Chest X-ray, PA view. Patient: 18 years old, sex M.
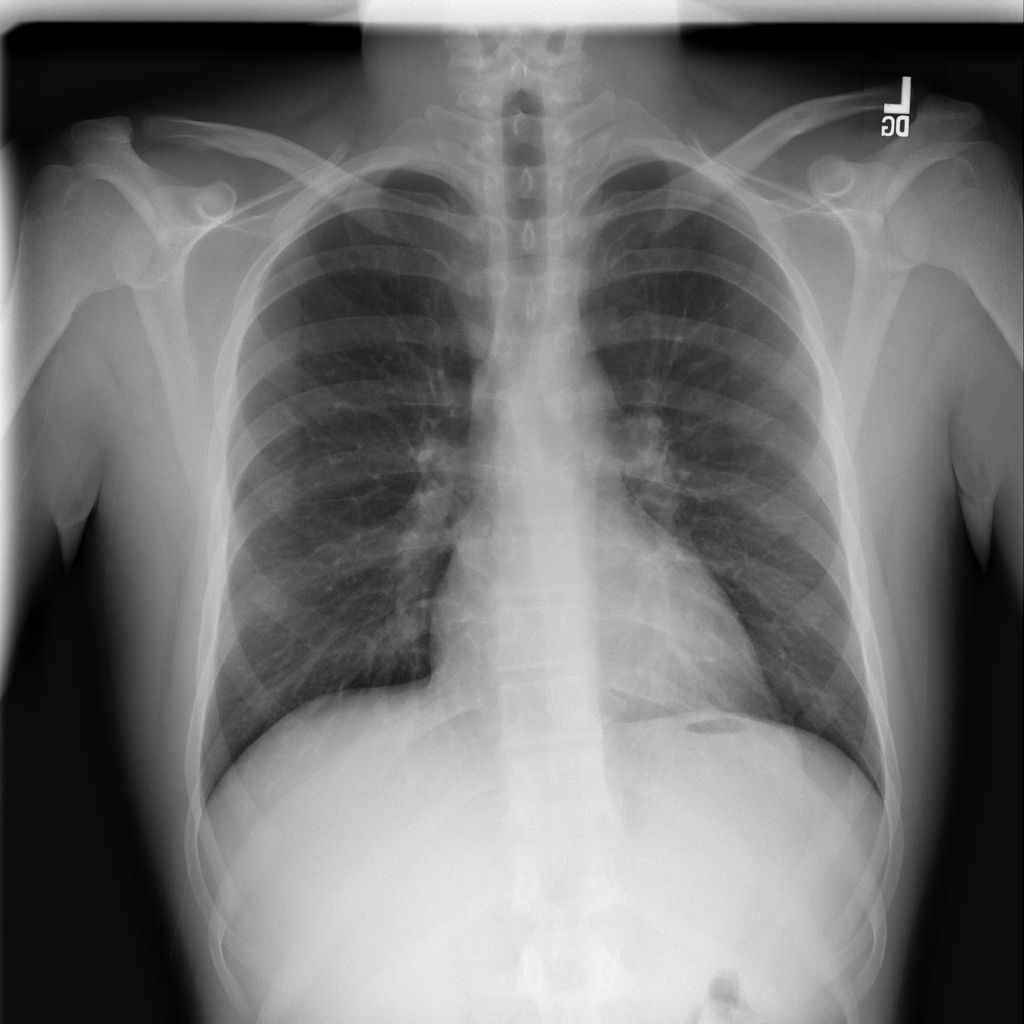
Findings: No Finding